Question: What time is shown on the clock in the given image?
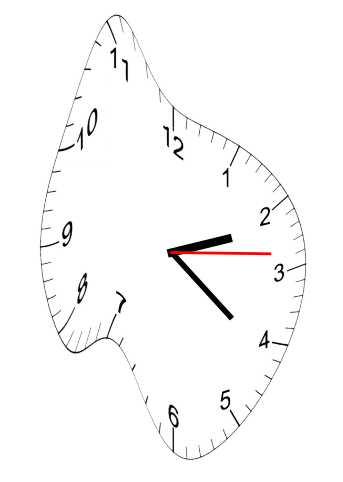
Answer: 02:21:14